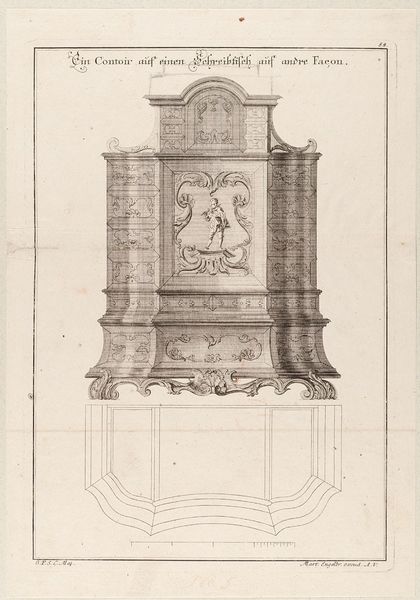
Titel: Grund- und Aufriss eines Comptoirs
Künstler: Martin Engelbrecht
Standort: Hamburg
Institution: Museum für Kunst und Gewerbe Hamburg
Schlagwörter: mann, zeichnung, masse, alt, kommode, schrank, schreibtisch, grafik, graphik, ornamente, langweilig, fotografie, photographie, druckgraphik, druckgrafik, stich, kunstgewerbe, laubwerk, blattwerk, plan, kupferstich, kunsthandwerk, lol, hallo?, bandelwerk, jugendlicher, reproduktionen, maas, industriedesign, druckerzeugnisse, hm?, sekretär, flöte, ornamentstich, vorlageblätter, contoir, was soll das heißten?